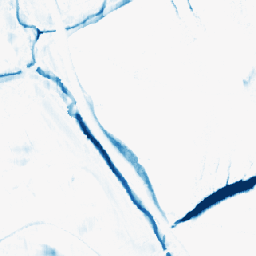
Category: morphological
Decomposition family: morphological_rect
Decomposition parameters: operation: closing
width: 5
height: 20
Upsampling method: area
Upsampling parameters: scale: 8
Upsampling scale: 8